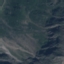
Label: HerbaceousVegetation